Field crop: tomato
Growth stage: 1
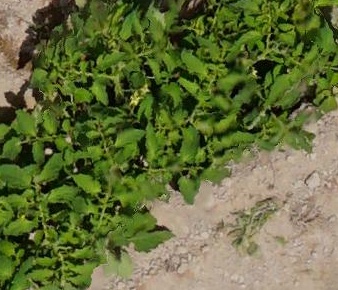
Species: tomato